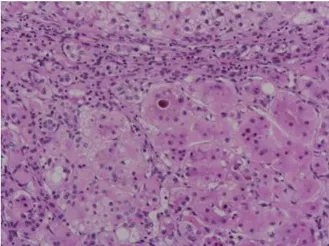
Liver morphology. (D) Microscopic examination of the liver lobular structure is lost, fibrous tissue is accompanied by more lymphocyte infiltration, and gallbladder stasis can be seen. Liver pathological grading and staging showed that the inflammatory response is G2, fibrosis is S4.
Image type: pathology (h&e)